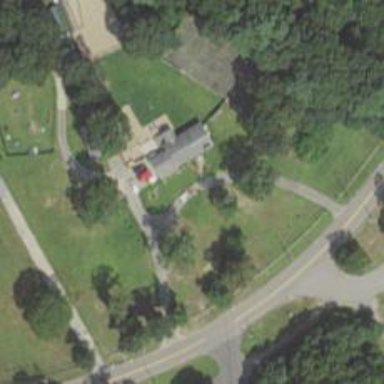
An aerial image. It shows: Driveway.